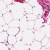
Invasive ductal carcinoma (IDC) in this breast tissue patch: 0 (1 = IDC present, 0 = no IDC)